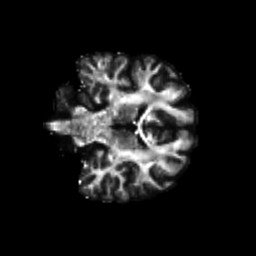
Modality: FA
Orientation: coronal
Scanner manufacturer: siemens
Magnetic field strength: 3 T
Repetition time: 4.16 s
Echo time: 0.0806 s